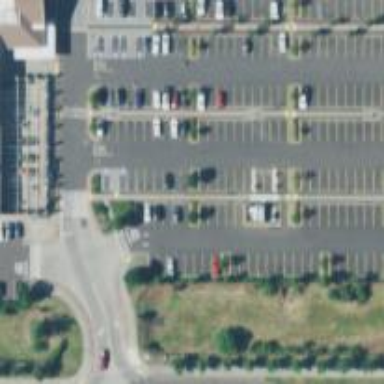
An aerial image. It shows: Trolley bay.